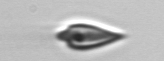
Label: Oxytoxum